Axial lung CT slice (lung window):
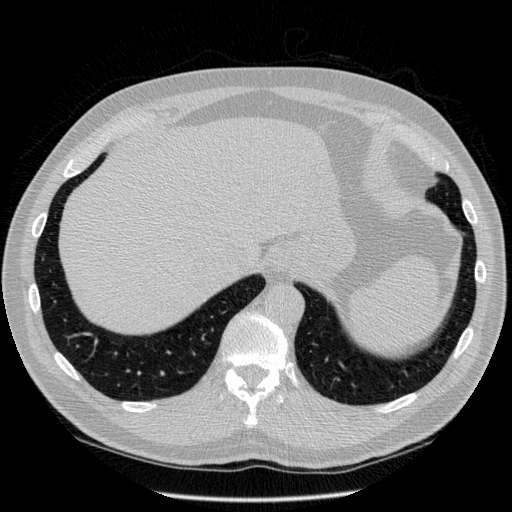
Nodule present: no